Question: I have been using VS 2012 since this morning, when I updated to 2013 through my school's dreamspark thing.
Now I can't find where the design view button is on this version. It used to be on the lower left corner.

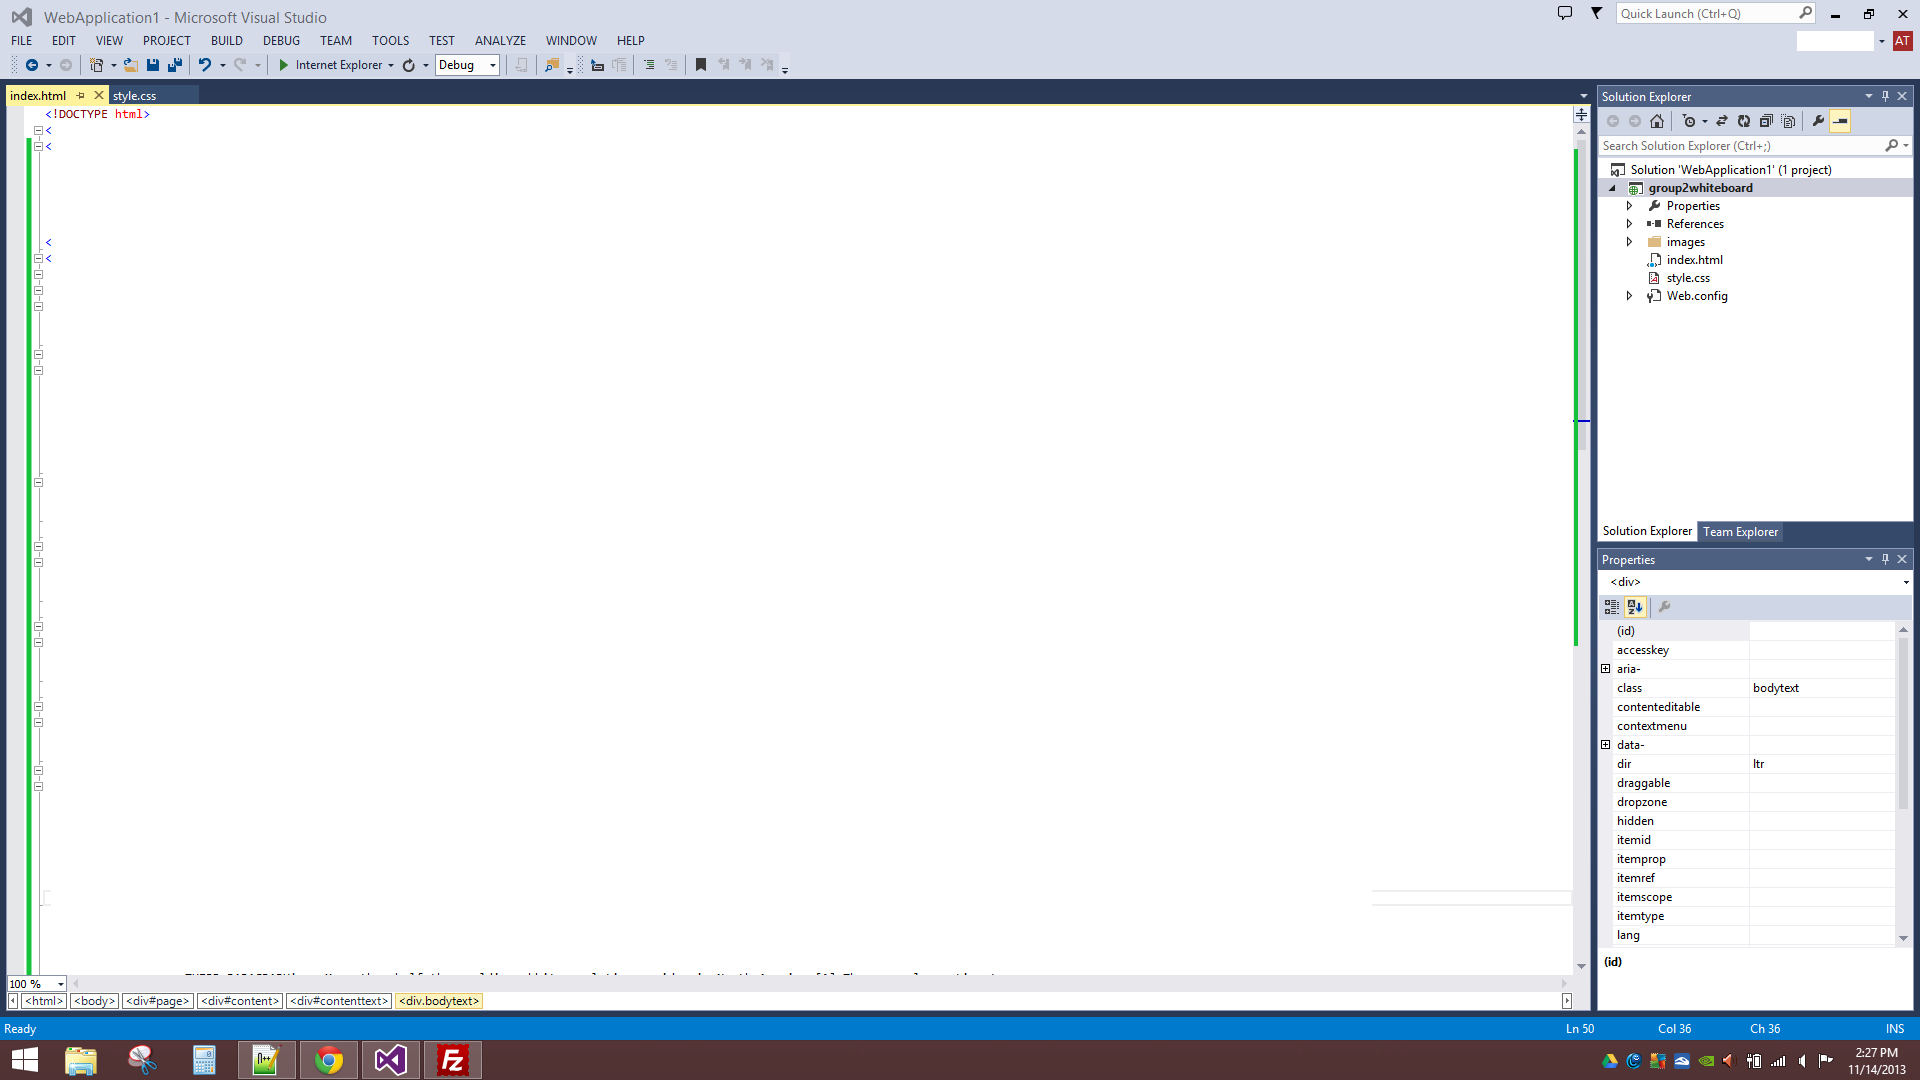
Answer: <URL>
You can also try:
Right click on the file and click "Open With...", it will show you following window.
Select

Currently it appears that you have opened the file in XML (Text) Editor and somehow set it to default by mistake.